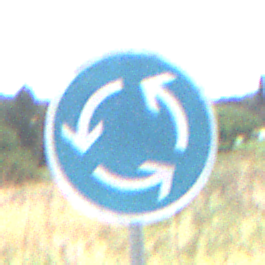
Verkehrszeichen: Kreisverkehr
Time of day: Midday
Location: Outdoor (Nature)
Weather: PartlyCloudy
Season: NotSpecified
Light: Natural